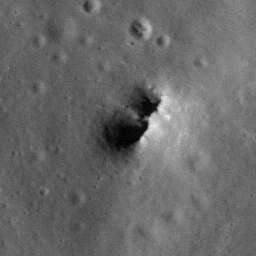
Pit: Copernicus 19b
Host crater: Copernicus
Host type: impact_melt
Lunar coordinates: latitude 10.133, longitude 339.605